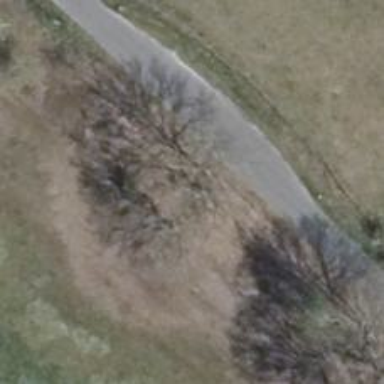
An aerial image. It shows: Deciduous broadleaved tree.